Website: home-depot
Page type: receipt
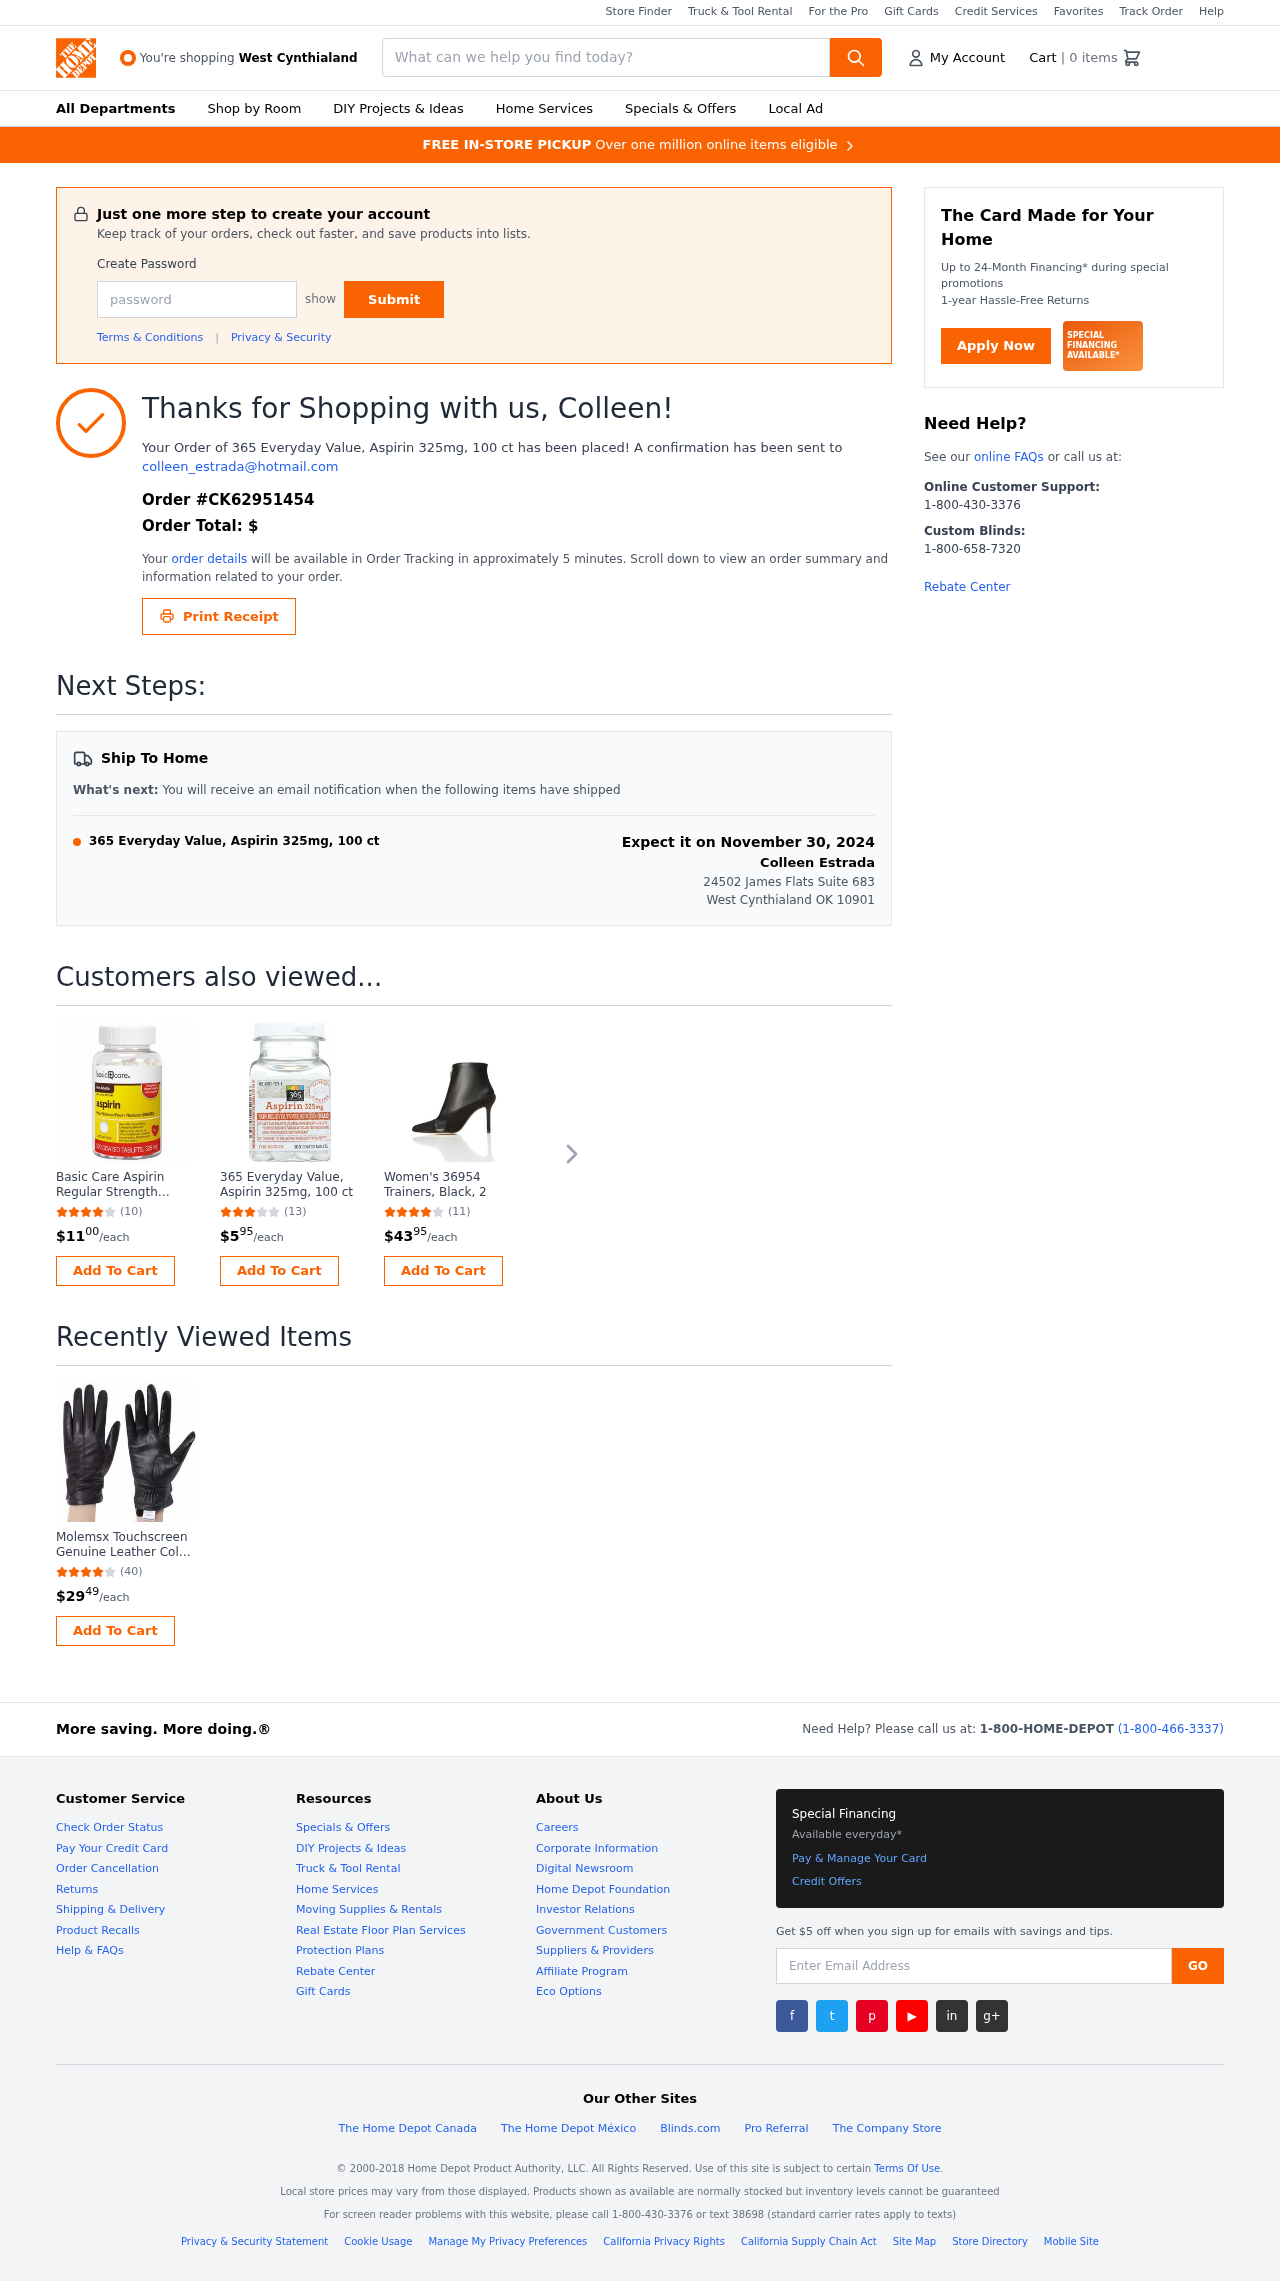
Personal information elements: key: PII_CITY
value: West Cynthialand
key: PII_EMAIL
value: colleen_estrada@hotmail.com
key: PII_FIRSTNAME
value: Colleen
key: PII_FULLNAME
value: Colleen Estrada
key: PII_POSTCODE
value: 10901
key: PII_STATE_ABBR
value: OK
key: PII_STREET
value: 24502 James Flats Suite 683
Product elements: key: PRODUCT1_NAME
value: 365 Everyday Value, Aspirin 325mg, 100 ct
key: PRODUCT2_NAME
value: Basic Care Aspirin Regular Strength Tablets 325mg, 500 Count
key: PRODUCT2_NUM_RATINGS
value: (10)
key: PRODUCT2_PRICE
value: $1100
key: PRODUCT3_NAME
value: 365 Everyday Value, Aspirin 325mg, 100 ct
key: PRODUCT3_NUM_RATINGS
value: (13)
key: PRODUCT3_PRICE
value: $595
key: PRODUCT4_NAME
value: Women's 36954 Trainers, Black, 2
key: PRODUCT4_NUM_RATINGS
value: (11)
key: PRODUCT4_PRICE
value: $4395
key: PRODUCT5_NAME
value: Molemsx Touchscreen Genuine Leather Cold Weather Gloves with Knittted Cuff for Women's Texting Drivi
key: PRODUCT5_NUM_RATINGS
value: (40)
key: PRODUCT5_PRICE
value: $2949
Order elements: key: ORDER_NUM_ITEMS
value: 0
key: ORDER_ID
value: CK62951454
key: ORDER_TOTAL
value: $
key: ORDER_DELIVERY_DATE
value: Expect it on November 30, 2024
Search elements: key: HEADER_SEARCH
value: What can we help you find today?